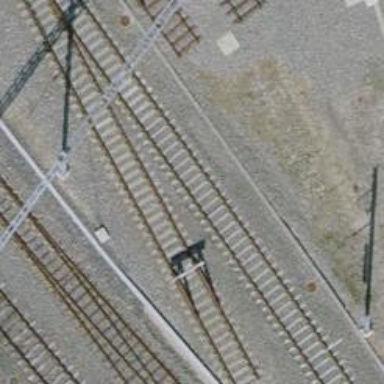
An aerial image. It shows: Single-track electrified railway siding with contact line.